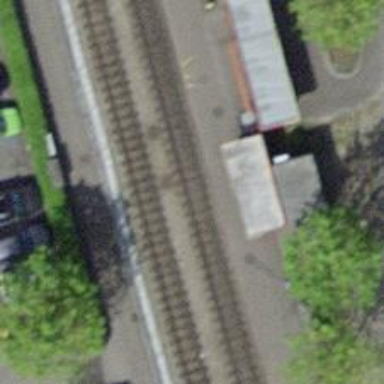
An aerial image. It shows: Tram stop with public transport connection.